Question: I am using NopCommerce_3.10. I am trying to make plugin with this tutorial : <URL>
When i reached at Dependency Injection step i got error on 'InstancePerHttpRequest()' method. i have added all references those are mentioned in this tutorial.but still i am getting error at this method.
'''
public class LookDependencyRegistrar : IDependencyRegistrar
{
private const string CONTEXT_NAME = "nop_object_context_product_look";
public void Register(ContainerBuilder builder, ITypeFinder typeFinder)
{
//Load custom data settings
var dataSettingsManager = new DataSettingsManager();
DataSettings dataSettings = dataSettingsManager.LoadSettings();
//Register custom object context
builder.Register<IDbContext>(c => RegisterIDbContext(c, dataSettings)).Named<IDbContext>(CONTEXT_NAME).InstancePerHttpRequest();
builder.Register(c => RegisterIDbContext(c, dataSettings)).InstancePerHttpRequest();
//Register services
builder.RegisterType<LookService>().As<ILookService>();
//Override the repository injection
builder.RegisterType<EfRepository<Look>>().As<IRepository<Look>>().WithParameter(ResolvedParameter.ForNamed<IDbContext>(CONTEXT_NAME)).InstancePerHttpRequest();
}
public int Order
{
get { return 0; }
}
/// <summary>
/// Registers the I db context.
/// </summary>
/// <param name="componentContext">The component context.</param>
/// <param name="dataSettings">The data settings.</param>
/// <returns></returns>
private LookObjectContext RegisterIDbContext(IComponentContext componentContext, DataSettings dataSettings)
{
string dataConnectionStrings;
if (dataSettings != null && dataSettings.IsValid())
{
dataConnectionStrings = dataSettings.DataConnectionString;
}
else
{
dataConnectionStrings = componentContext.Resolve<DataSettings>().DataConnectionString;
}
return new LookObjectContext(dataConnectionStrings);
}
}
'''
Error Message at InstancePerHttpRequest() method :

how can i resolve error at InstancePerHttpRequest() method?
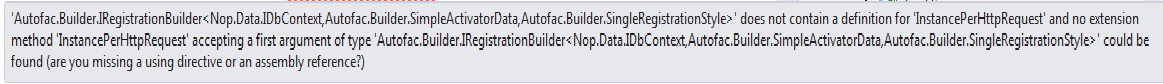
Answer: InstancePerHttpRequest is an extension method residing in another namespace / assembly. You should import the following namespace for proper compilation:
'''
using Autofac.Integration.Mvc;
'''